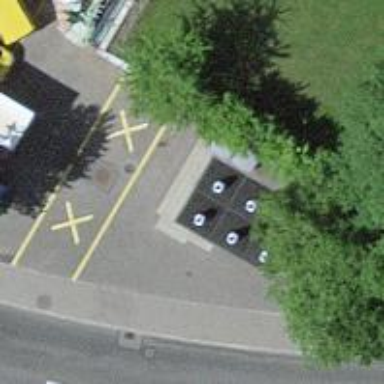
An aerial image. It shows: Recycling container for recycling.